Interaction volume radius: 10 \u00c5
Interaction volume height: 25 \u00c5
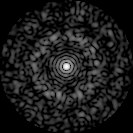
Disorder parameter: 0.8099